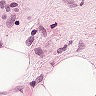
Metastatic tissue present: yes